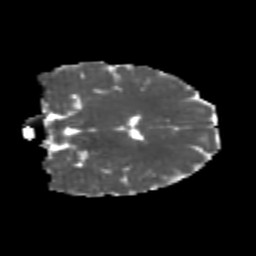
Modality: MD
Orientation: coronal
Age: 20
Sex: female
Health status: healthy
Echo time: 0.074 s